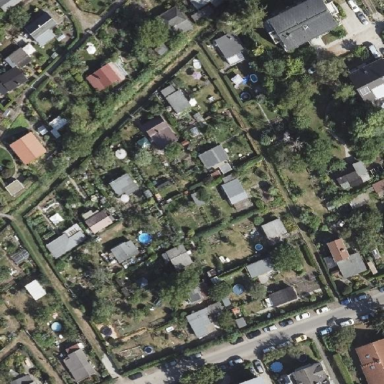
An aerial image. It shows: Area designated for allotments.